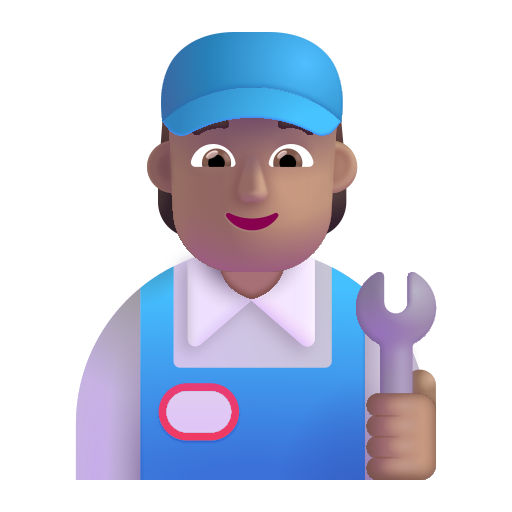
mechanic color